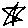
Label: star